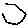
Label: hexagon